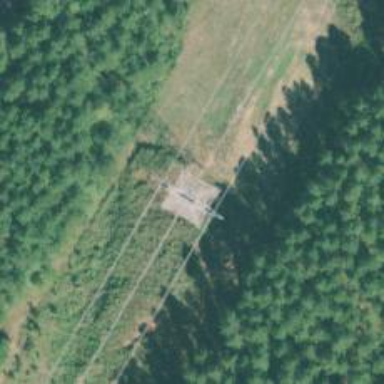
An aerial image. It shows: Power tower.